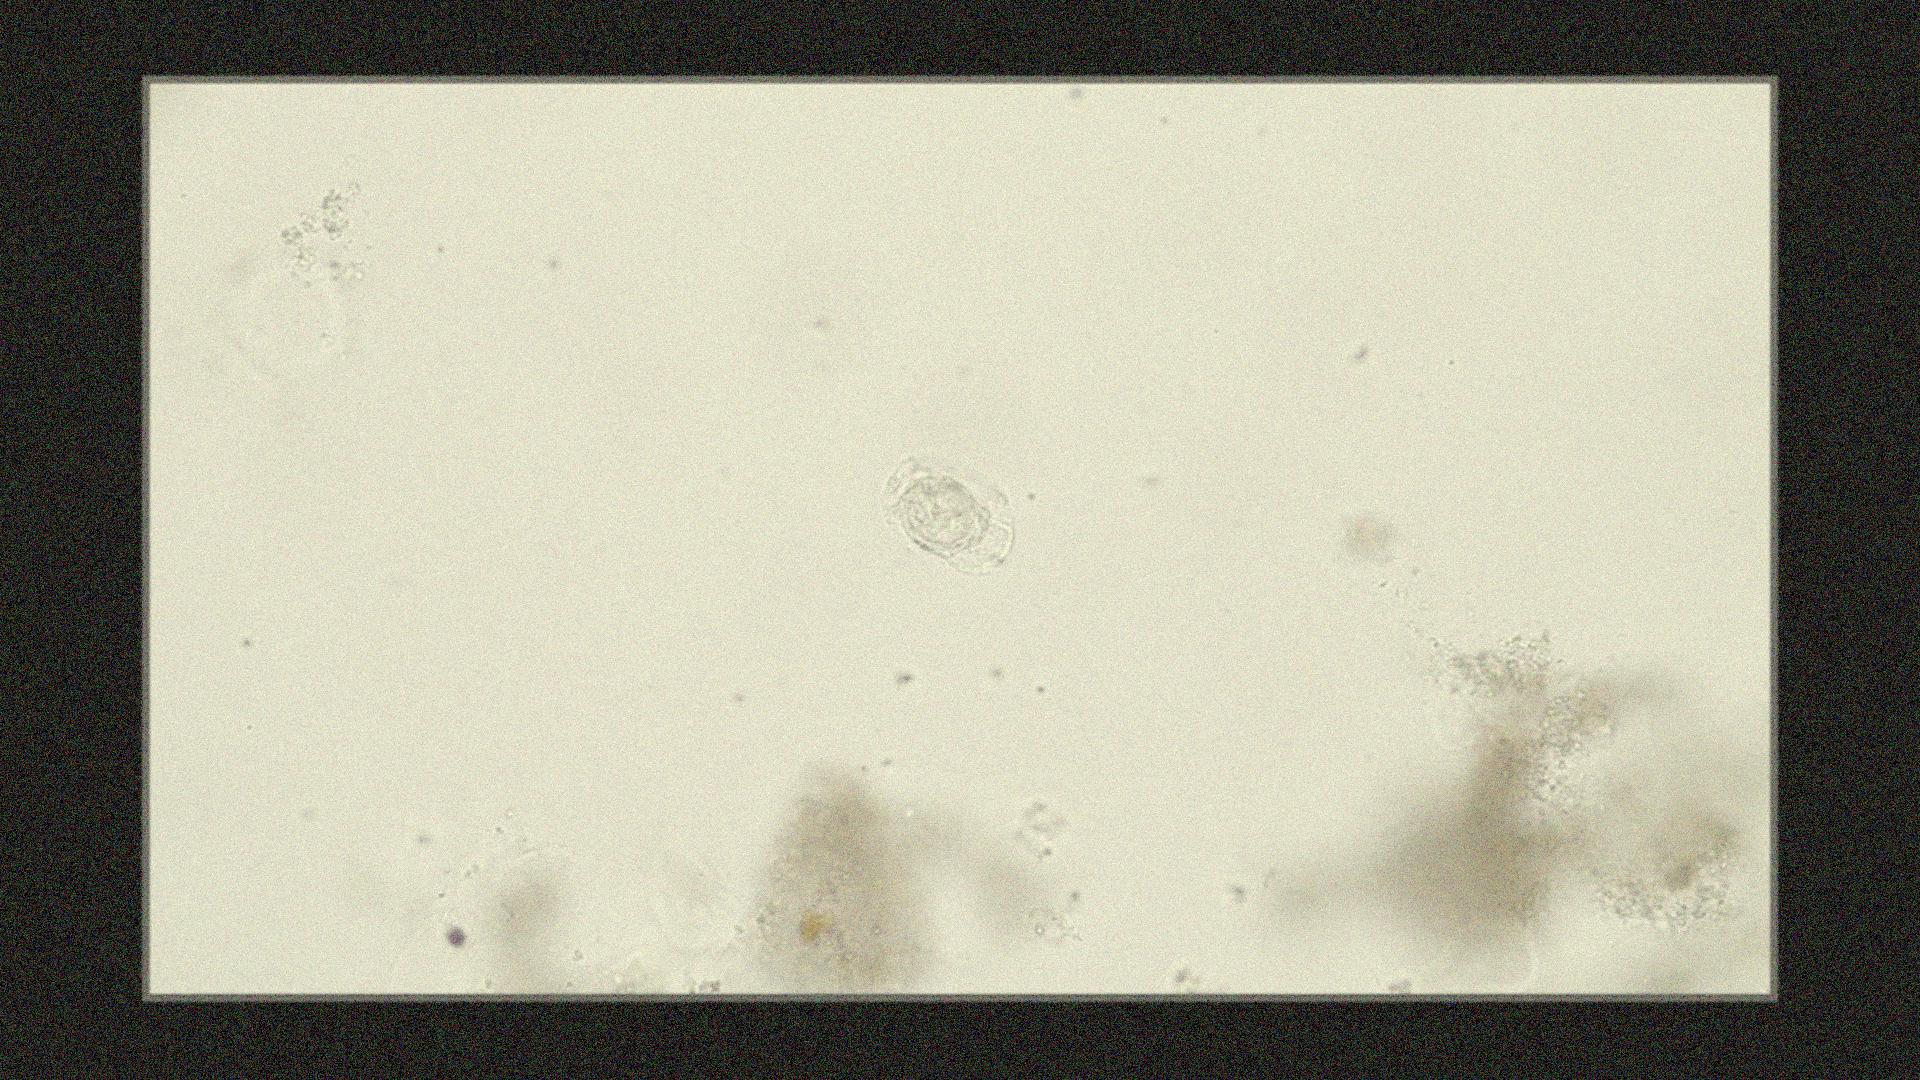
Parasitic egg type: Hymenolepis nana